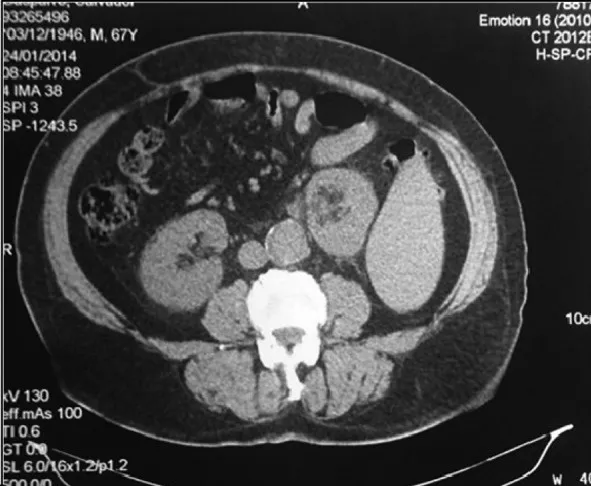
Abdominal CT that evidences splenomegaly and displacement of the left kidney.
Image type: radiology (ct)